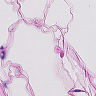
Metastatic tissue present: no